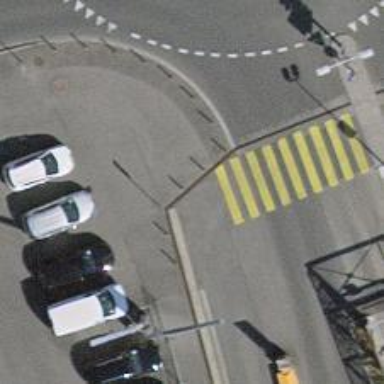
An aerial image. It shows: Kerb barrier.